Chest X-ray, AP view. Patient: 22 years old, sex M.
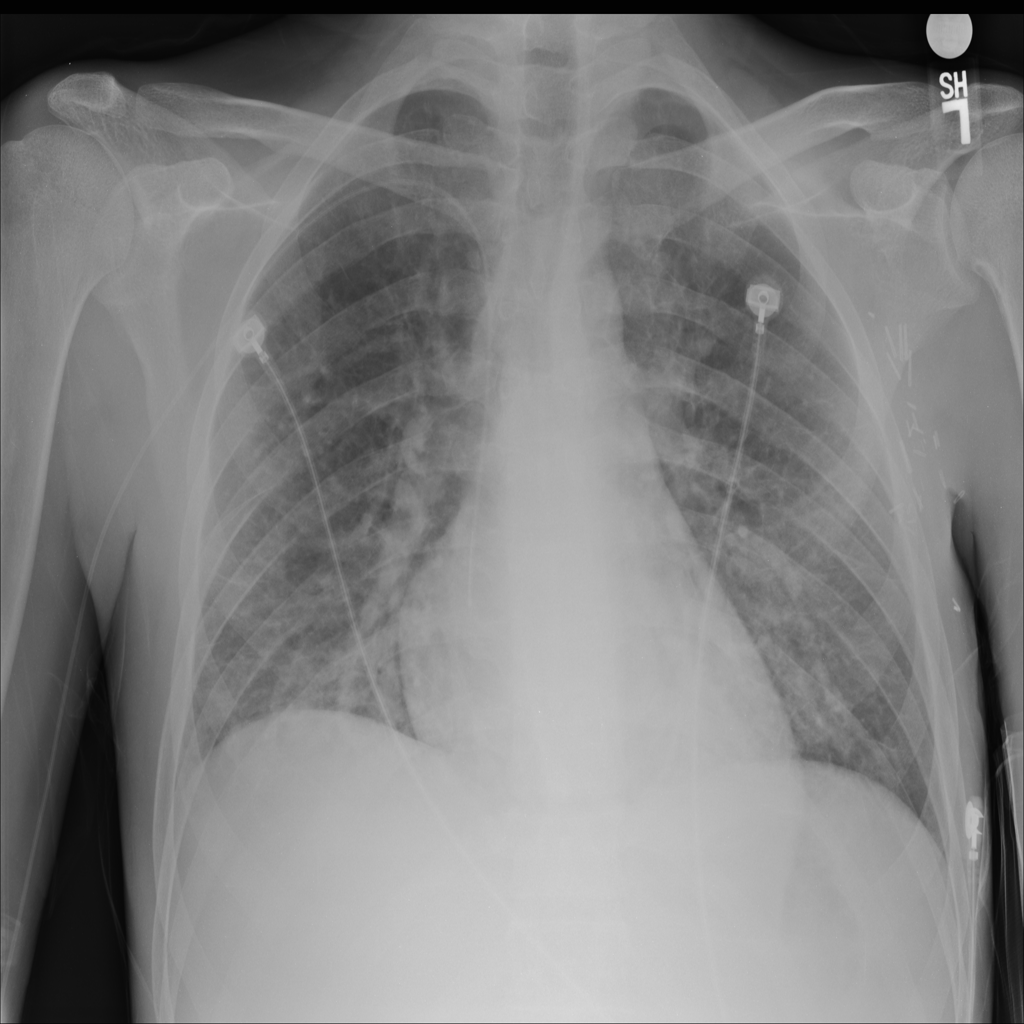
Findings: No Finding